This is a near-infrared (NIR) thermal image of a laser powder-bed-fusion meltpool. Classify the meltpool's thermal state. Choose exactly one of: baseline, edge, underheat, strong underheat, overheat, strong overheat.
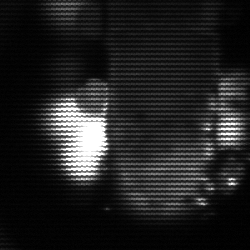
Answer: strong underheat